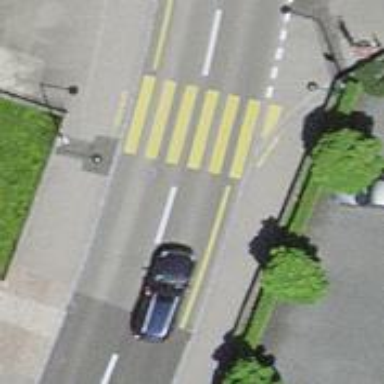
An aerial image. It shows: Uncontrolled zebra crossing on the road.